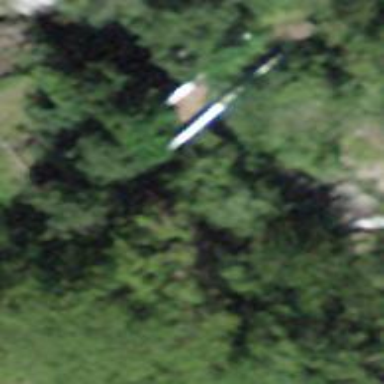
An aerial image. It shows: Picnic table located in leisure land area.